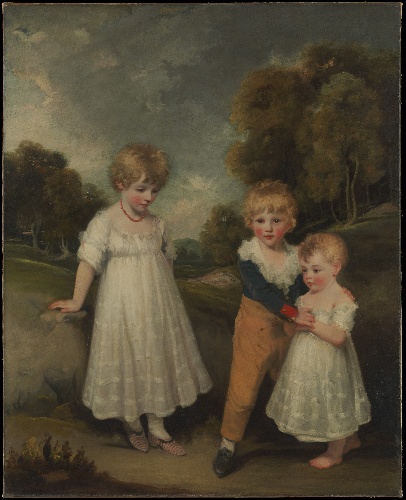
Title: The Sackville Children
Artist: John Hoppner
Artist bio: British, London 1758–1810 London
Date: 1796
Object type: Painting
Classification: Paintings
Medium: Oil on canvas
Dimensions: 60 x 49 in. (152.4 x 124.5 cm)
Department: European Paintings
Credit line: Bequest of Thomas W. Lamont, 1948
Accession year: 1953
Repository: Metropolitan Museum of Art, New York, NY
Tags: Boys|Girls|Portraits